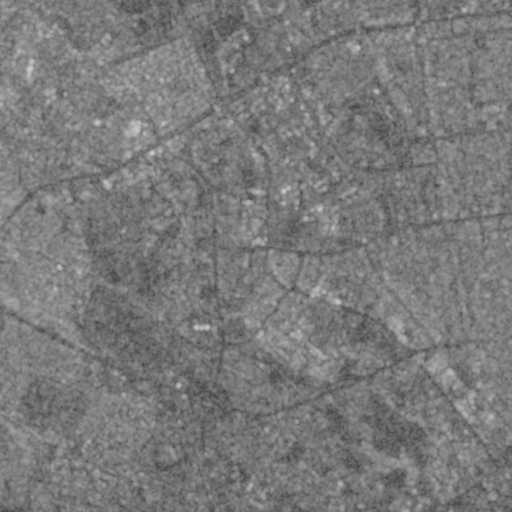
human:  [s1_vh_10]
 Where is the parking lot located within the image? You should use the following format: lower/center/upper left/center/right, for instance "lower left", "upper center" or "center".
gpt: The parking lot is located in the upper right of the image.
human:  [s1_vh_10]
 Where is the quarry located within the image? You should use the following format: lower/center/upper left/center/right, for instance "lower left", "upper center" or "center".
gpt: There is no quarry in the image.

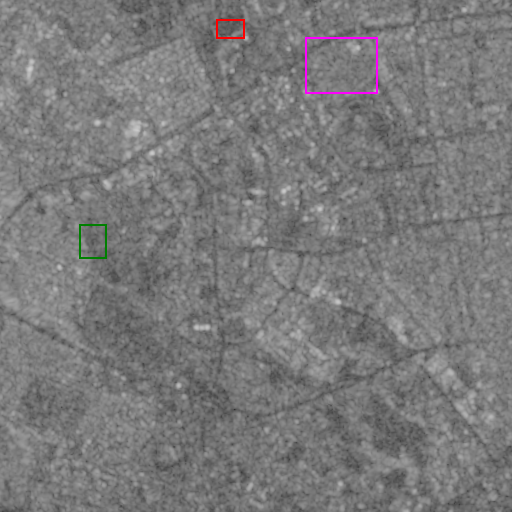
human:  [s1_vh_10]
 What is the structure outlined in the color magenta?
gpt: The structure outlined in magenta is a park.
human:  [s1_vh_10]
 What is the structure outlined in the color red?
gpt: The structure outlined in red is a parking lot.
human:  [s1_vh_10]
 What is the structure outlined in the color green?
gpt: The structure outlined in green is a stadium.
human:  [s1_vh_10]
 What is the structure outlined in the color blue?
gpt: There is no blue outline.